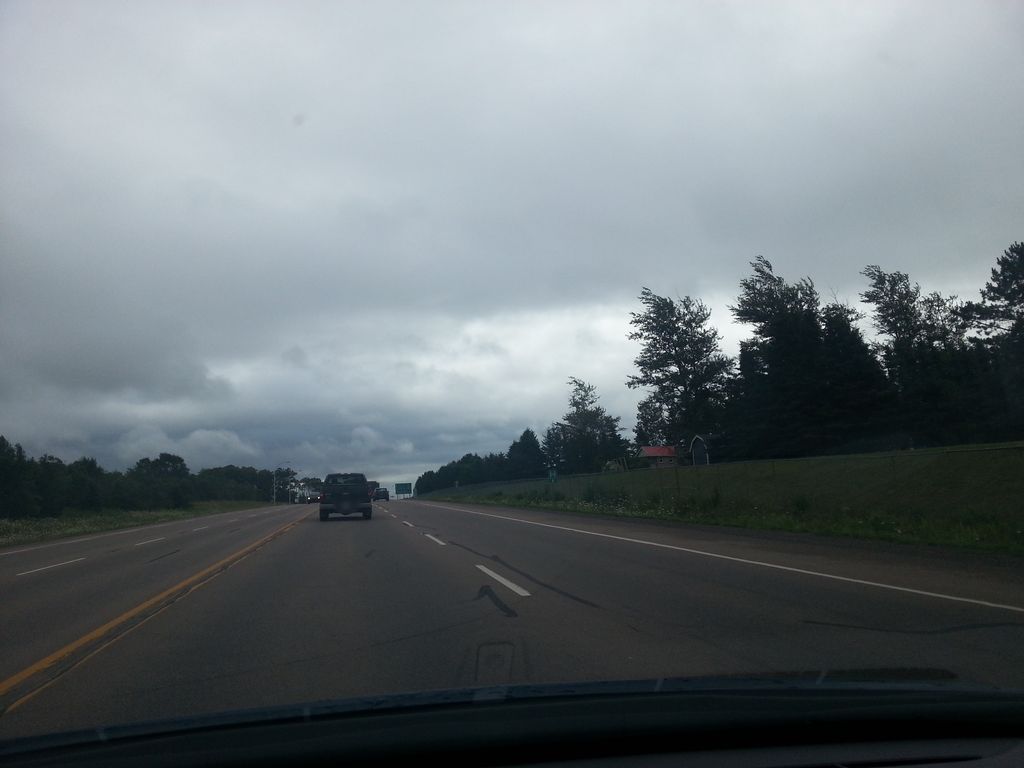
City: charlottetown